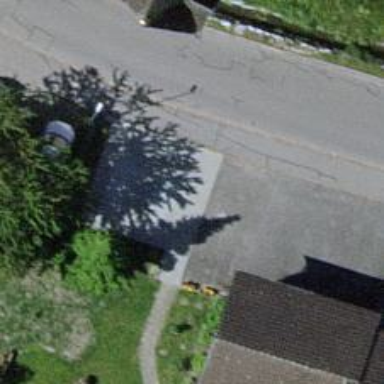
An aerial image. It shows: Post box is visible.